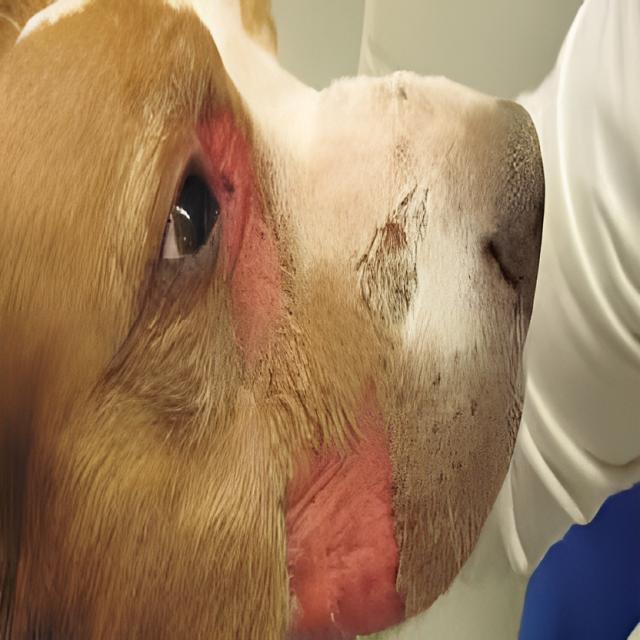
Canine ringworm (Dermatophytosis) — fungal infection caused by Microsporum or Trichophyton. Presents with circular alopecia, scaling, crusting, and broken hairs.